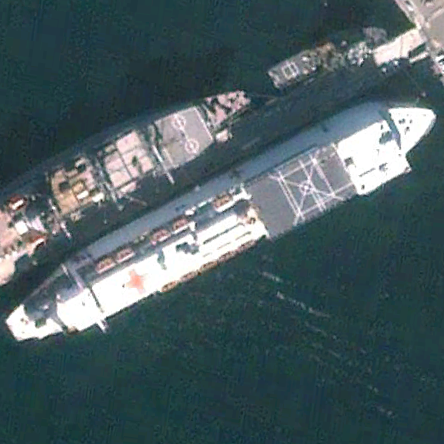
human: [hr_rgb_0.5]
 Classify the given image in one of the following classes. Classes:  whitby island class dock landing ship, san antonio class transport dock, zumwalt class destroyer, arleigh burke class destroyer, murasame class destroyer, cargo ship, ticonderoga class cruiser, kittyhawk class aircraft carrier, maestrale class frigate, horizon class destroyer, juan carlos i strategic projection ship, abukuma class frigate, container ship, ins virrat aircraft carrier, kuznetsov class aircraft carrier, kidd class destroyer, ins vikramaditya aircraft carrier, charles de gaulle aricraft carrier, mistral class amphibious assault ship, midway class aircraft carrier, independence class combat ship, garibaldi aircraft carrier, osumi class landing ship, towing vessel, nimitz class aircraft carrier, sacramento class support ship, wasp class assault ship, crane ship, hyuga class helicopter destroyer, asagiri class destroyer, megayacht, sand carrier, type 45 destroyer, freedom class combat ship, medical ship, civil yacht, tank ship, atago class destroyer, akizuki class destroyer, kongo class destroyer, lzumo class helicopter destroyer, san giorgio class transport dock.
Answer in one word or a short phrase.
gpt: Medical ship